Fundus camera: zeiss
Shooting center: fovea
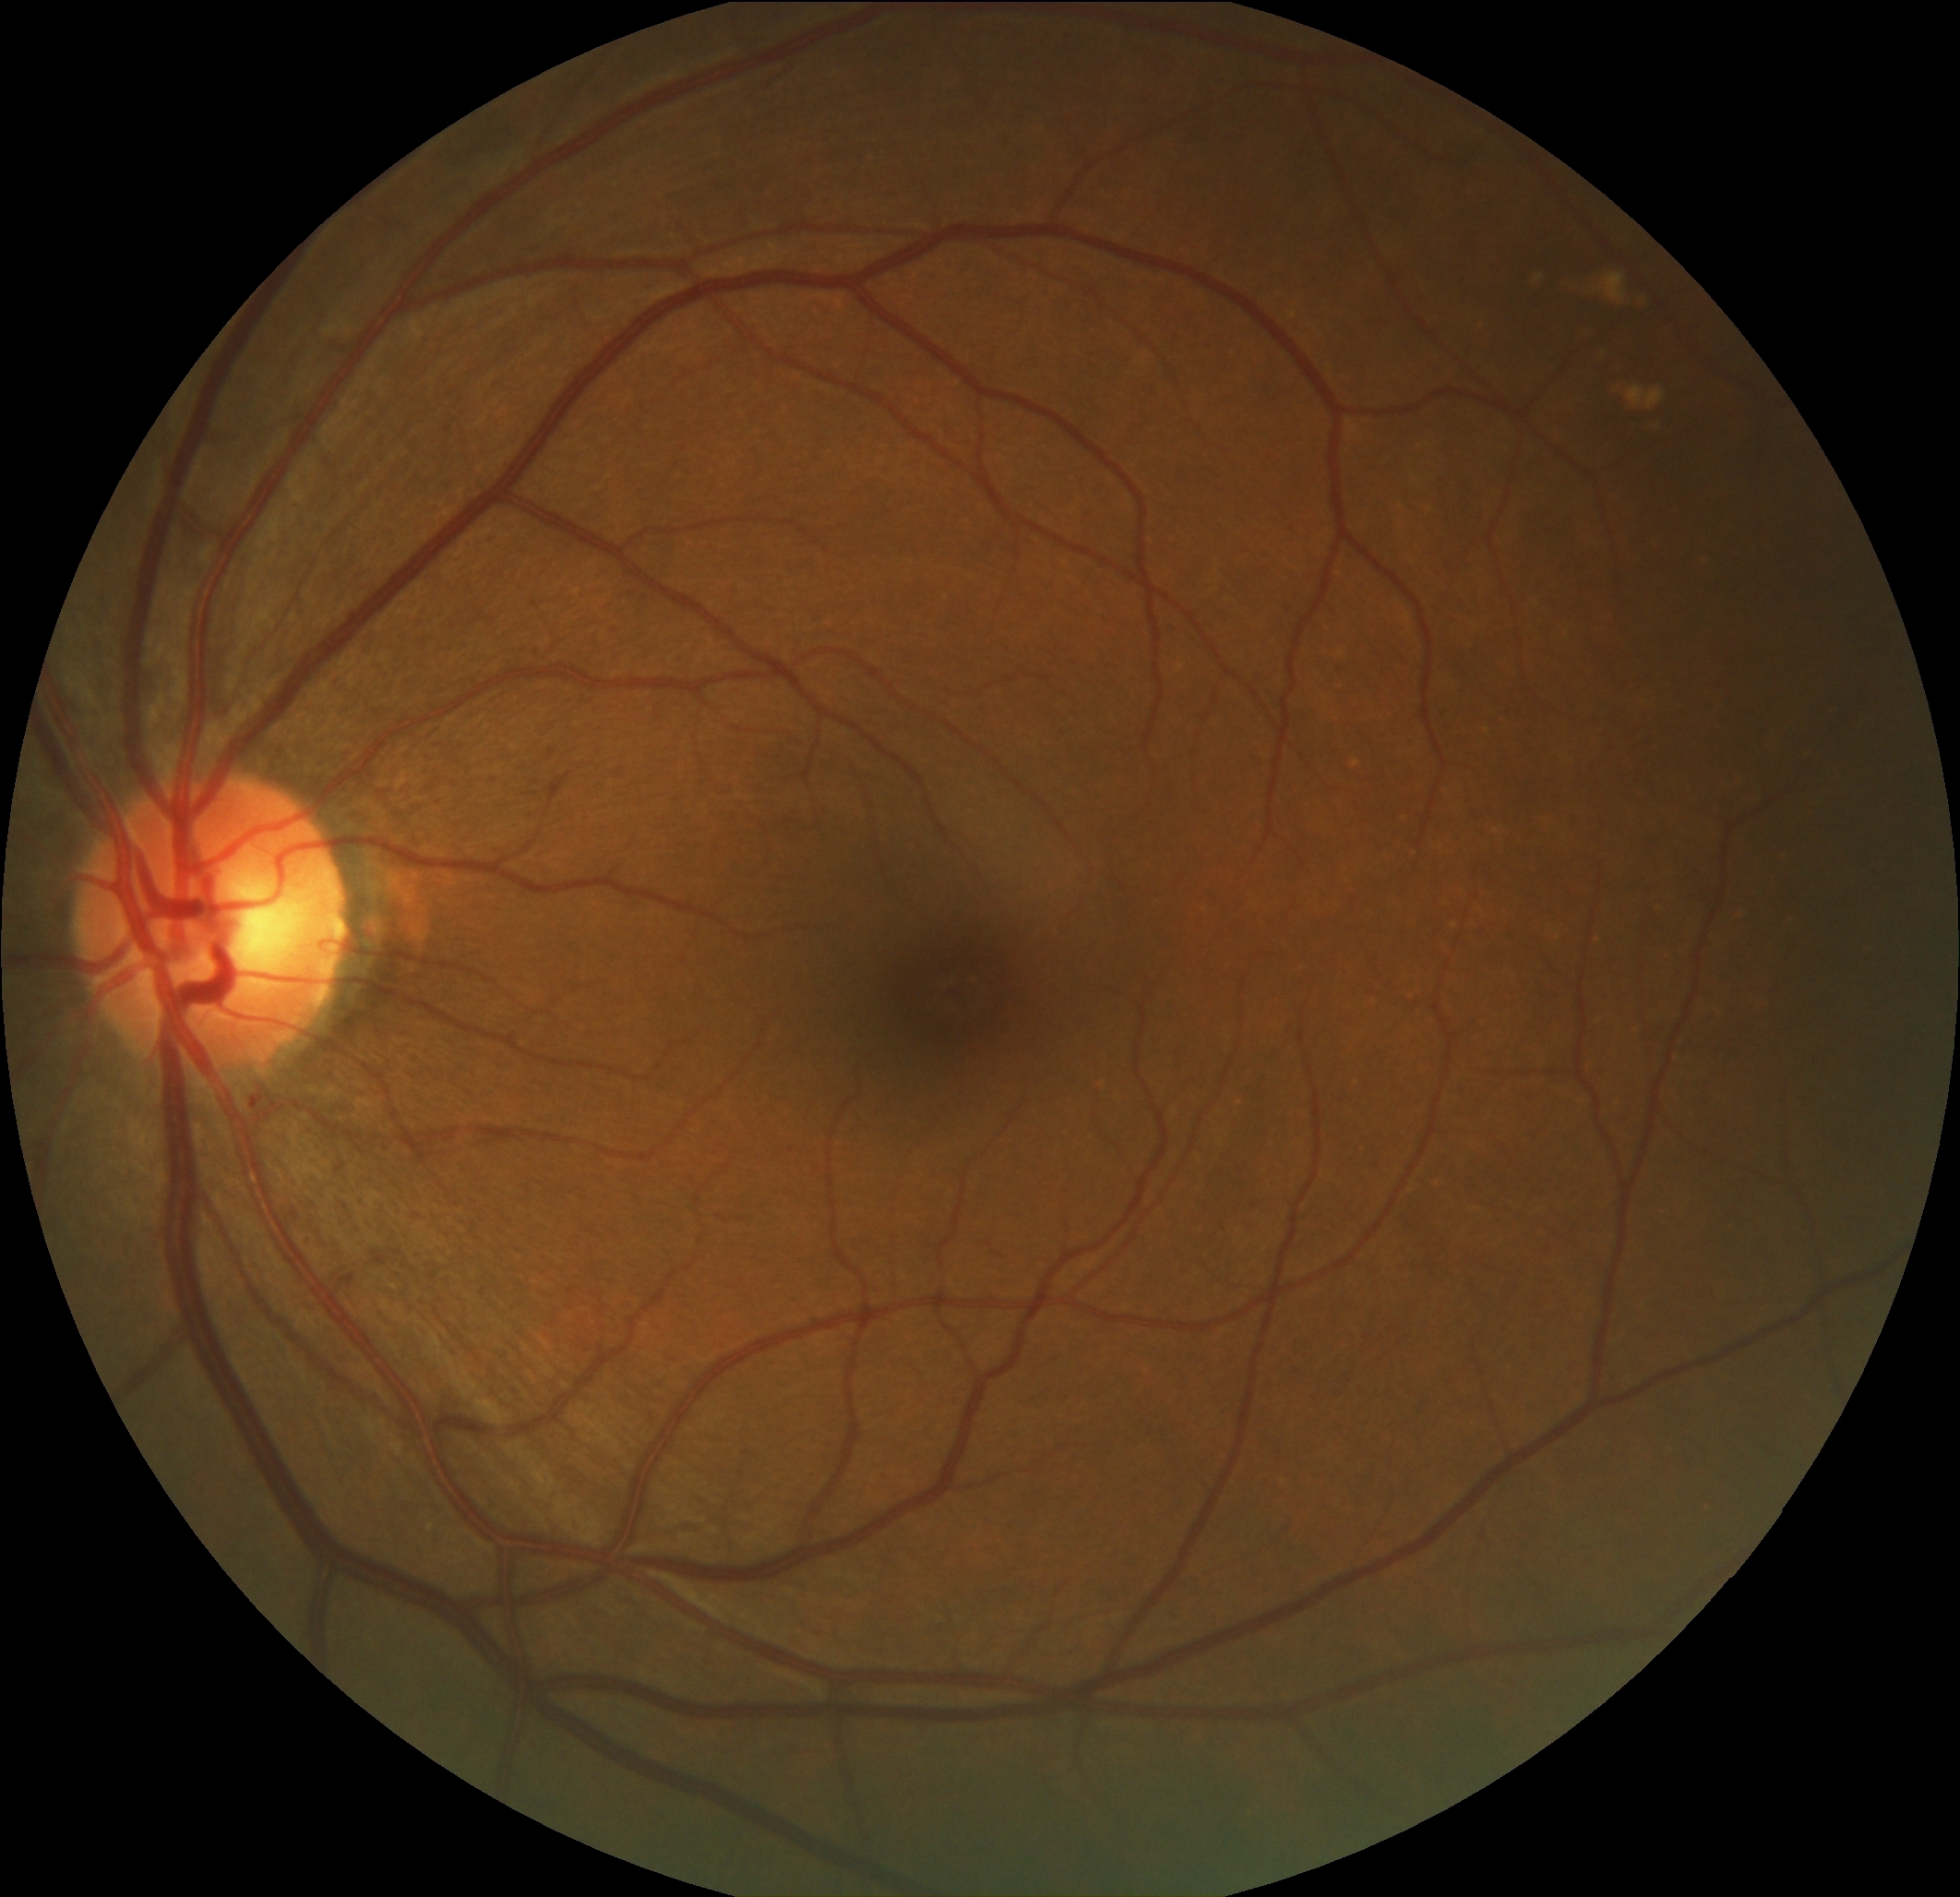
Pathologic myopia: no
Patchy retinal atrophy: present
Retinal detachment: absent